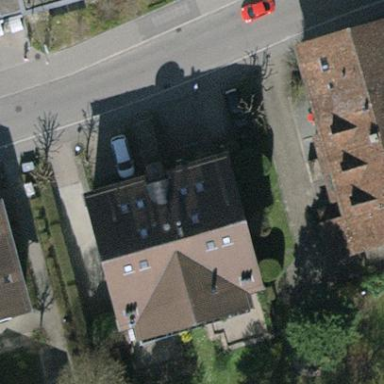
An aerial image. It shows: Gabled-roof building with apartments. The roof is covered with roof tiles.